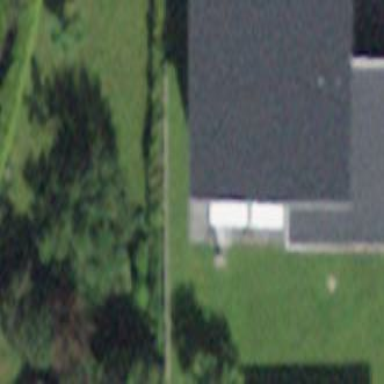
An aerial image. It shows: Detached building.